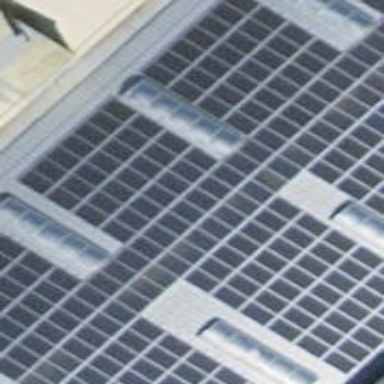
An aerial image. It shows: Solar photovoltaic panel generator placed on the roof.